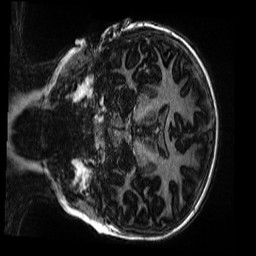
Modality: MP2RAGE
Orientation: coronal
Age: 9
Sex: female
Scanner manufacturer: siemens
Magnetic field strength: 3 T
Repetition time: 4 s
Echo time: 0.00303 s